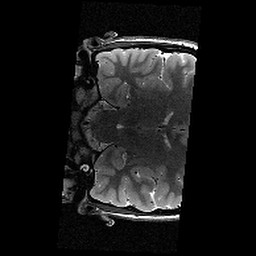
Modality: T2w
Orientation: coronal
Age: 14
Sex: female
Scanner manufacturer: siemens
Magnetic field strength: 3 T
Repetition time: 9.23 s
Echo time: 0.067 s